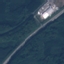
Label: Highway